Question: I have a three point line, I would like to separate the court in sections so that when an object is dropped it is set inside either close, mid-range or three point.
I am not sure how to do this since the lines are curved. I looked into svg and canvas not sure if those are what I need.

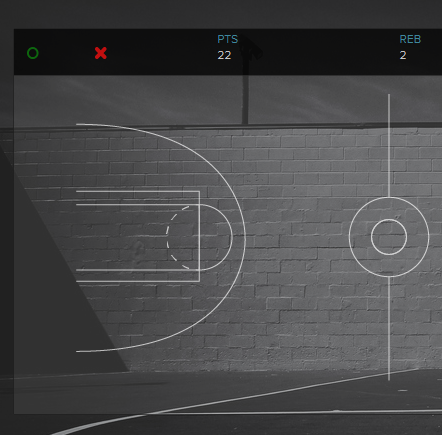
Answer: '''
$('#basketballCourt').droppable( {
drop: function(event, ui){
var dropY=ui.position.top;
var dropX=ui.position.left;
}
});
'''
Demo: <URL>

In particular, 'context.isPointInPath(dropX,dropY)' can be used to test if the drop-point is within your "inside", "2-point" or "3-point" drop zones.
How it works:
- - -
This is code to test if the drop-point is within the "inside" drop zone:
'''
function isInside(x,y){
ctx.beginPath();
ctx.rect(76,190,125,90);
return(ctx.isPointInPath(x,y));
}
'''
This is code to test if the drop-point is within the "2-point" drop zone:
'''
function is2Point(x,y){
ctx.beginPath();
ctx.moveTo(76,125);
ctx.bezierCurveTo(300,120,300,355,76,350);
ctx.closePath();
return(ctx.isPointInPath(x,y));
}
'''
If the drop-point is not within either "inside" or "2-point", then it's within "3-point"